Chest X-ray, PA view. Patient: 39 years old, sex F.
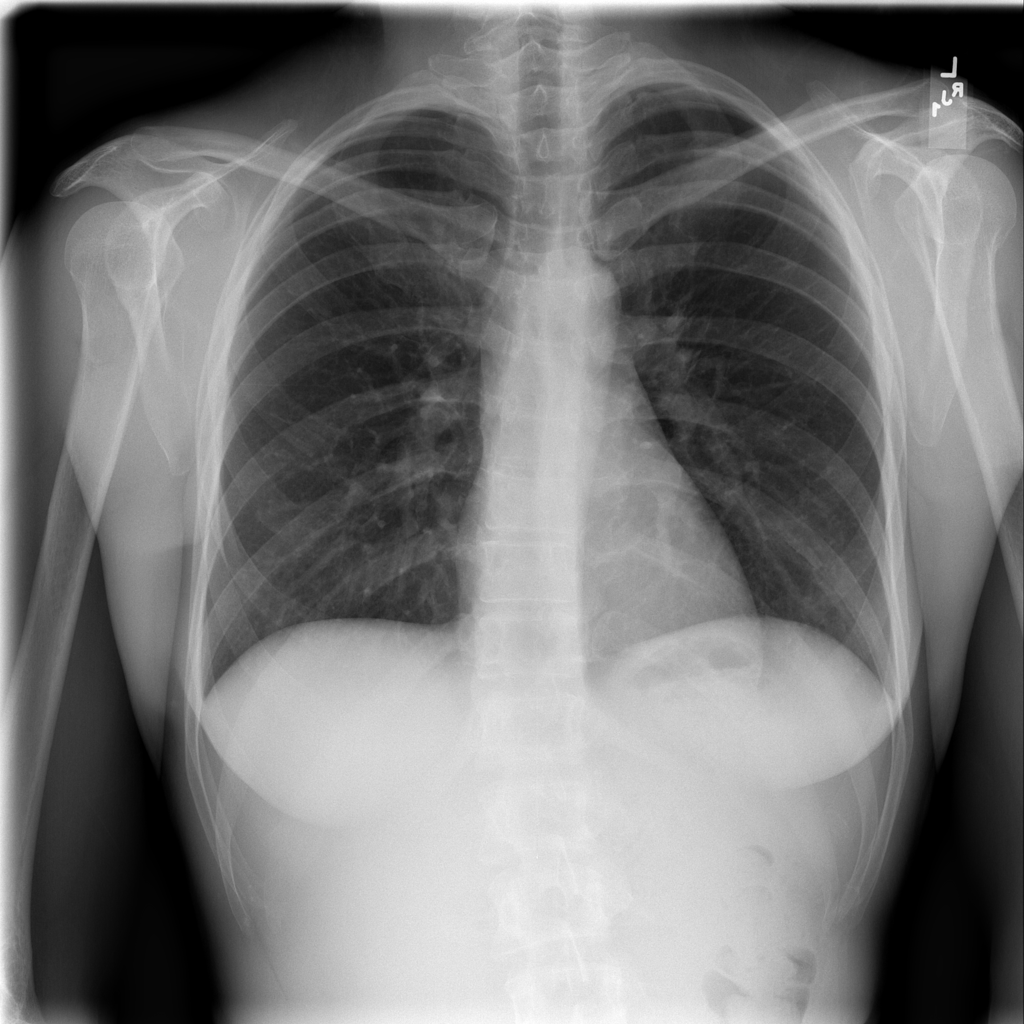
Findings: No Finding